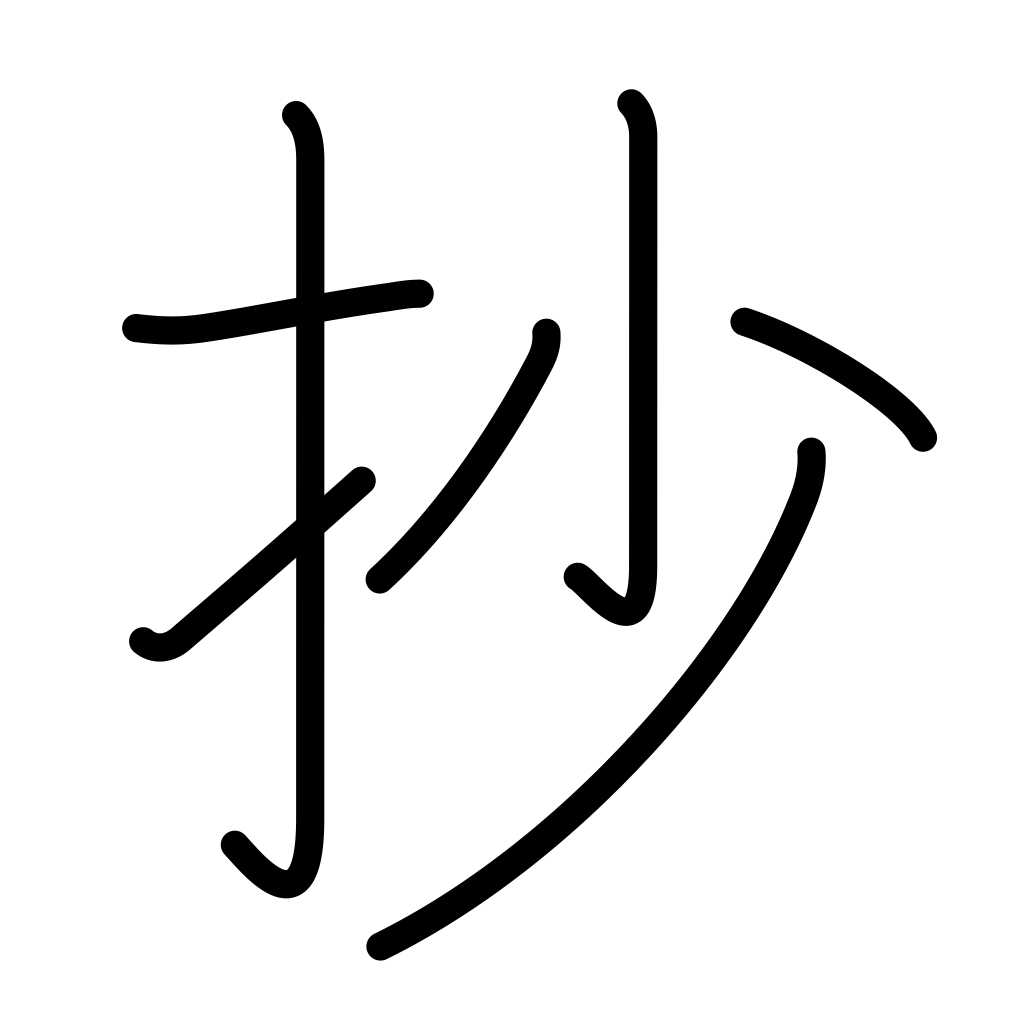
Meaning: extract, selection, summary, copy, spread thin